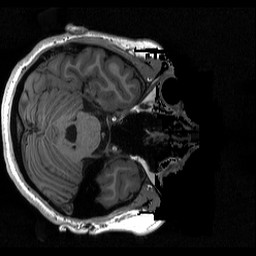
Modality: T1w
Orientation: axial
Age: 21
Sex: female
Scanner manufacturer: siemens
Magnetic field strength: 3 T
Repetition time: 2.3 s
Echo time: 0.00298 s